Field crop: maize
Growth stage: 2
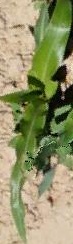
Species: maize